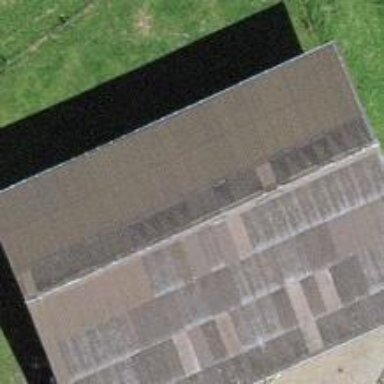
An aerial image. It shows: Shed with gabled roof.